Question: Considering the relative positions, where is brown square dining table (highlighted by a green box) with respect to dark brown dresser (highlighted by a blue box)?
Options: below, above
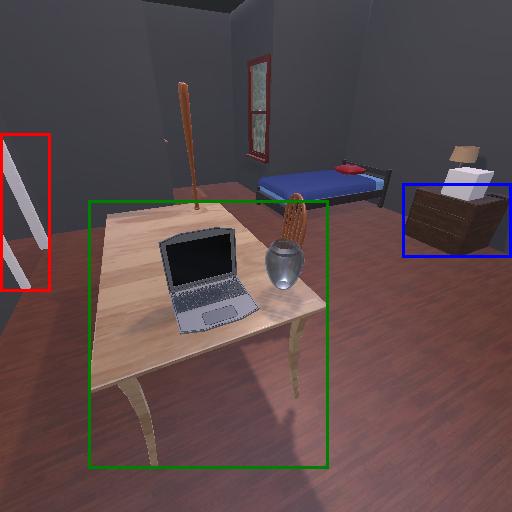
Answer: below